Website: ulta-beauty
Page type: account-selection
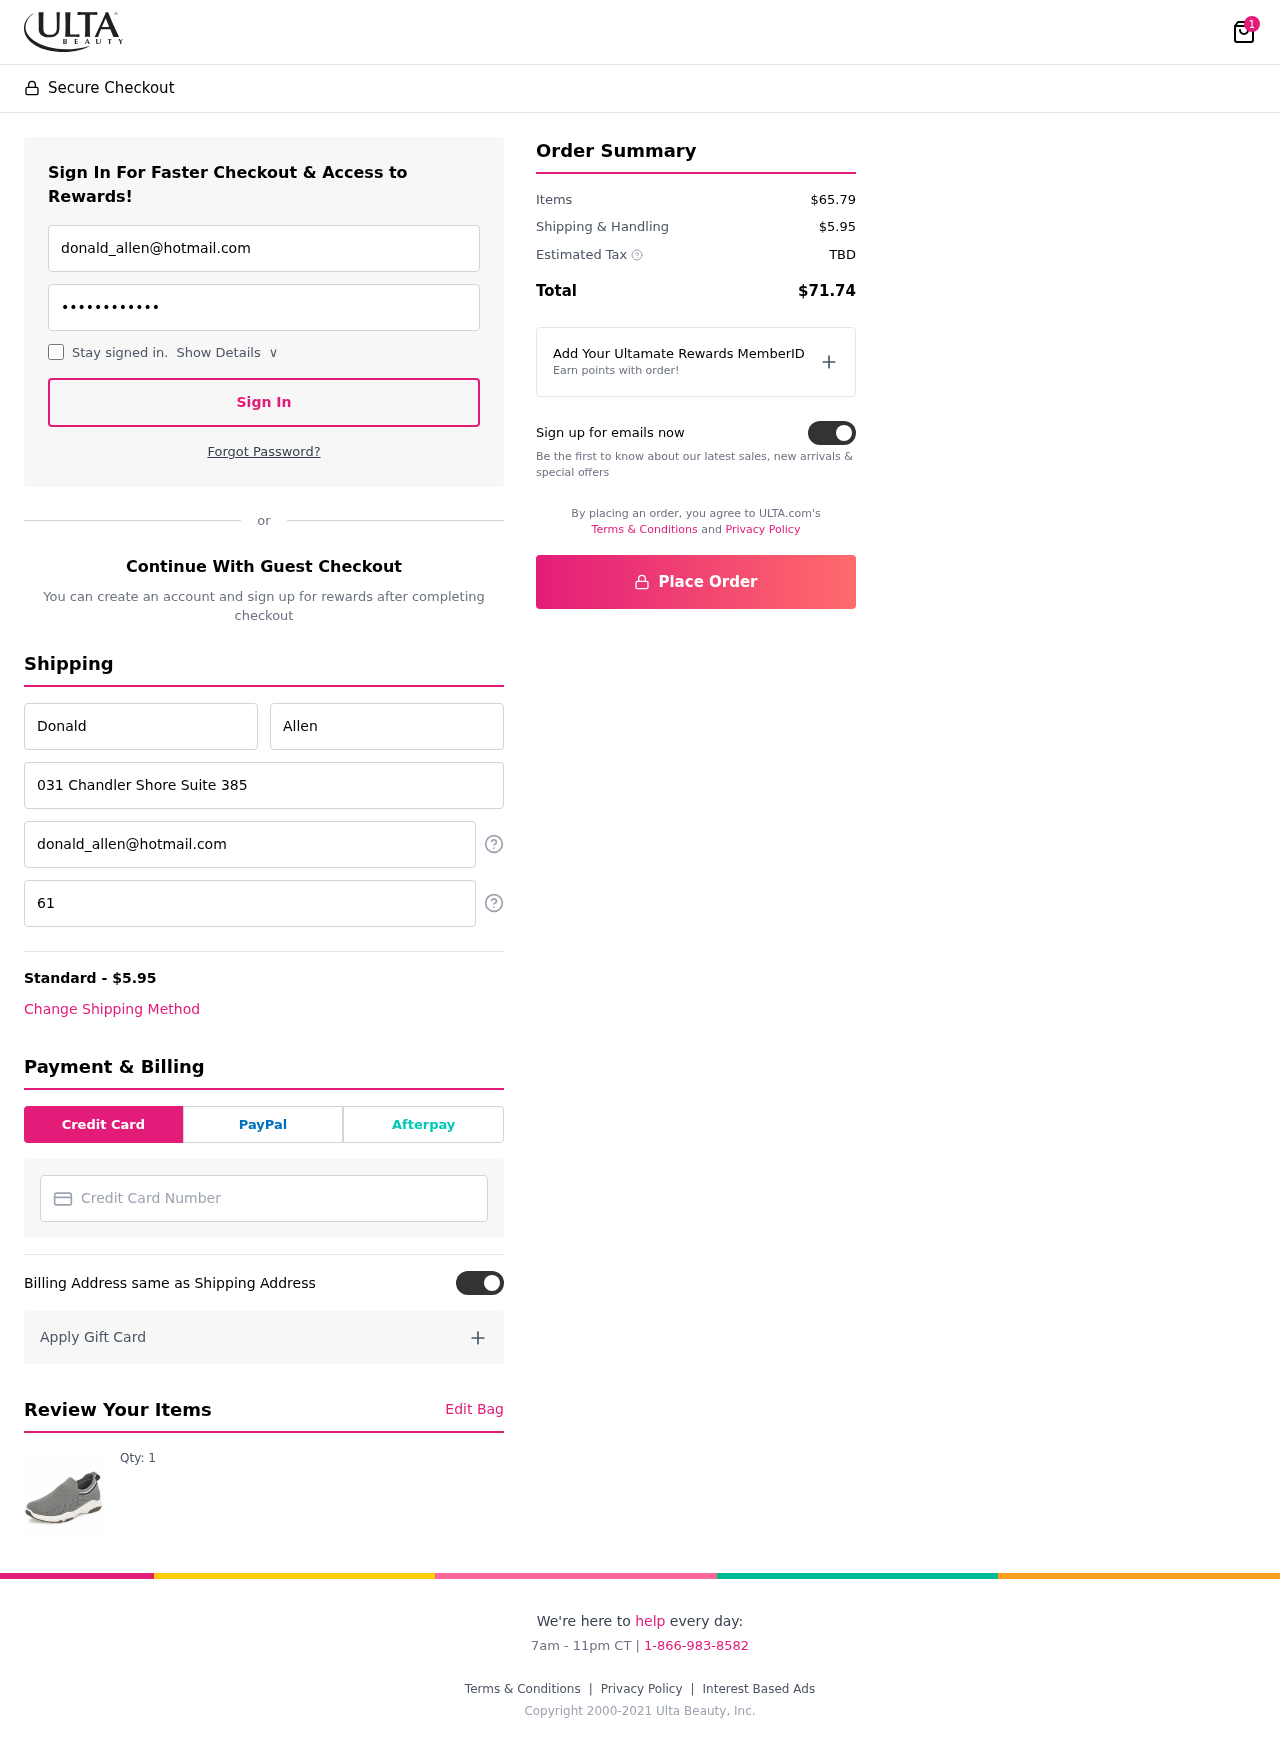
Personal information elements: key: PII_CARD_NUMBER
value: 6011 9553 0561 7457
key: PII_EMAIL
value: donald_allen@hotmail.com
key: PII_EMAIL2
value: donald_allen@hotmail.com
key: PII_FIRSTNAME
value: Donald
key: PII_LASTNAME
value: Allen
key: PII_PHONE
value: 6186002580
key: PII_STREET
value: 031 Chandler Shore Suite 385
Product elements: key: PRODUCT1_QUANTITY
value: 1
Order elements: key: ORDER_NUM_ITEMS
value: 1
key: ORDER_SHIPPING_COST
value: $5.95
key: ORDER_SUBTOTAL
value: $65.79
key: ORDER_TAX
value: TBD
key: ORDER_TOTAL
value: $71.74